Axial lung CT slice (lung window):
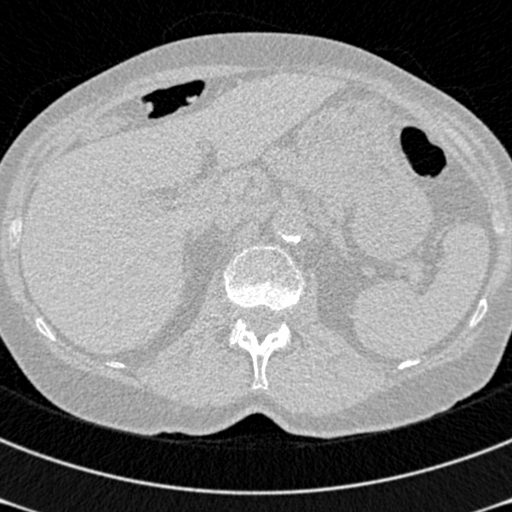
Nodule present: no